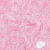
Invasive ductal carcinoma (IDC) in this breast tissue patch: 0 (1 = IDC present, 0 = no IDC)